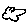
Label: cloud